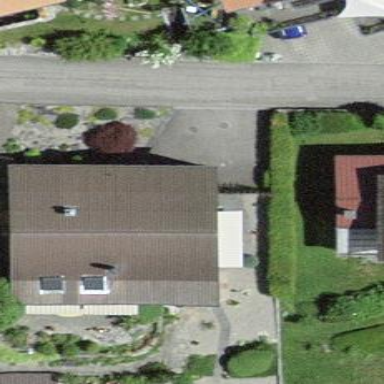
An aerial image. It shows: Residential building.